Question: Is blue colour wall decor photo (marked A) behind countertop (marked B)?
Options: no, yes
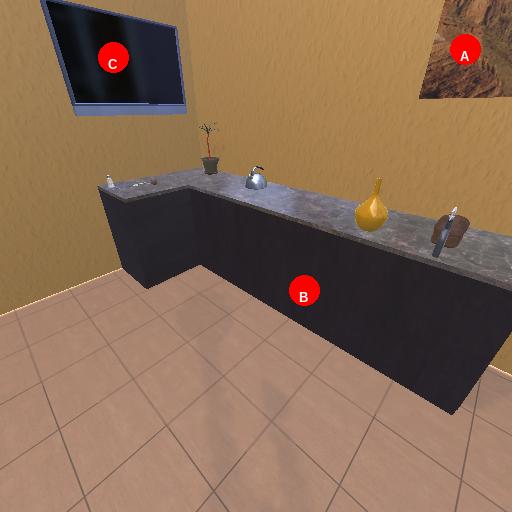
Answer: no